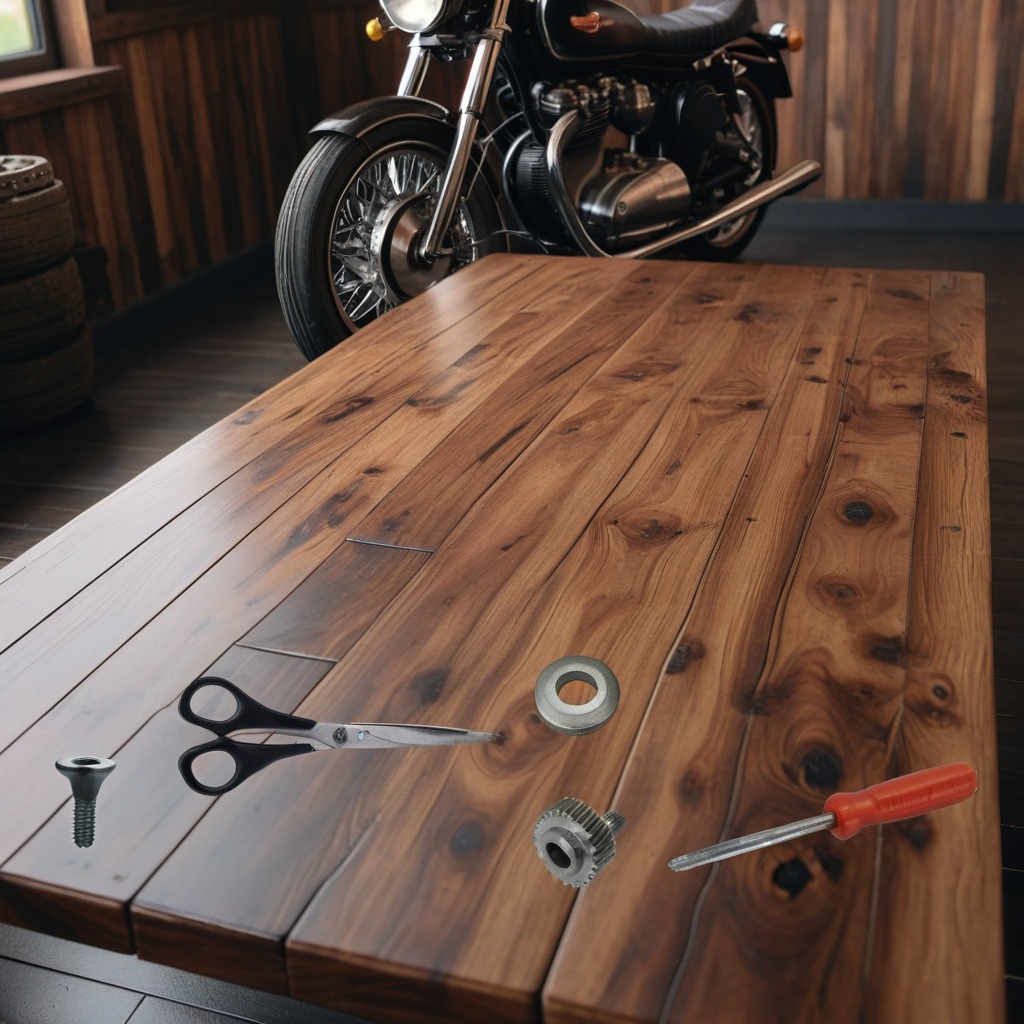
A steel gear with teeth, a flat metal washer, a metal machine screw, a screwdriver, and a pair of scissors are lying on an oil-spilled wooden table in a vintage motorcycle garage.